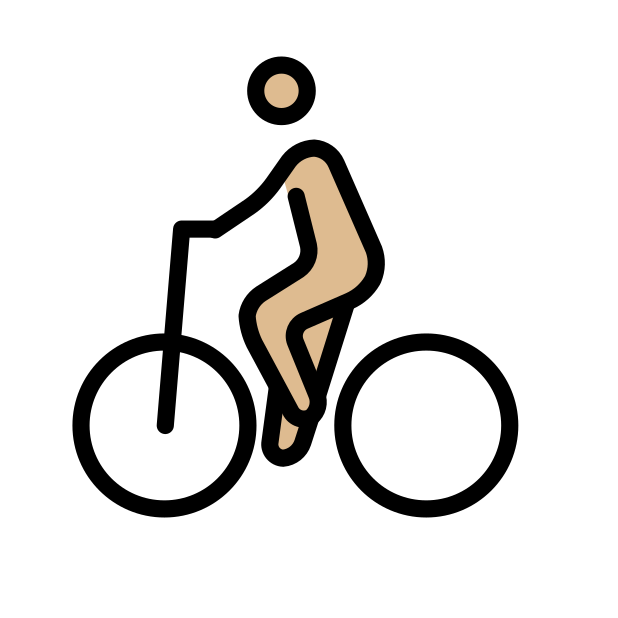
man biking: medium-light skin tone